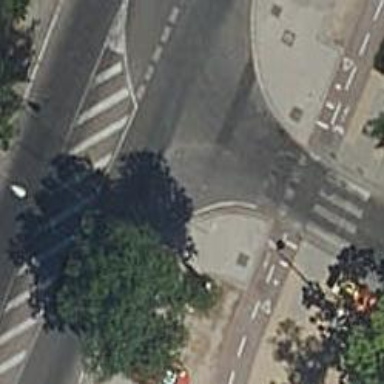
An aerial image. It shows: Uncontrolled crossing with traffic calming table on the road.